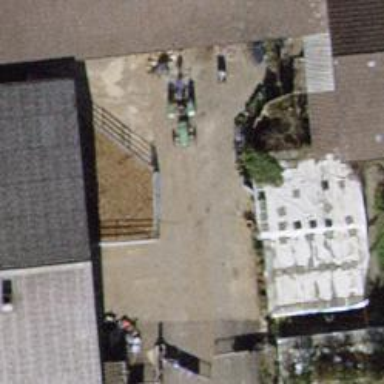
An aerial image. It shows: Farm.